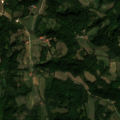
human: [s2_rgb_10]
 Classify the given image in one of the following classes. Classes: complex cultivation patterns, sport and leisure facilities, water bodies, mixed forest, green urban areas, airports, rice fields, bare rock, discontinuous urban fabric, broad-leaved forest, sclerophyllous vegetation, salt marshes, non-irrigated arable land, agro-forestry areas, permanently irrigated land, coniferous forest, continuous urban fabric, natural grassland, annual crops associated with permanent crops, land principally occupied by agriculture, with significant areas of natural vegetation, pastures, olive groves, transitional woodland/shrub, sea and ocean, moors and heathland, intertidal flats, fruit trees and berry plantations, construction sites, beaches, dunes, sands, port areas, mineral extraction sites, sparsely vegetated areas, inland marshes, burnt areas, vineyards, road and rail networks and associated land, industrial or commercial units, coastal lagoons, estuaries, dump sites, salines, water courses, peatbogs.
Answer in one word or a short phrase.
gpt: complex cultivation patterns, land principally occupied by agriculture, with significant areas of natural vegetation, transitional woodland/shrub